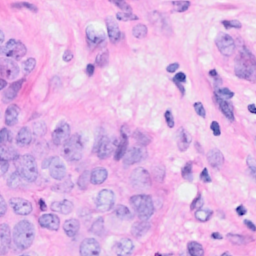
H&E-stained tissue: Breast